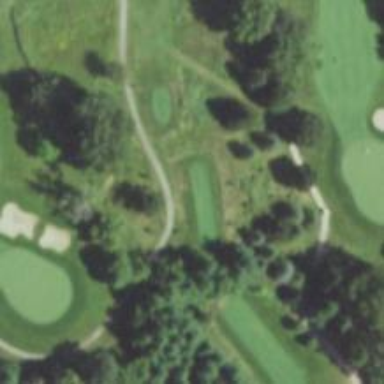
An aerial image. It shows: Path for both roads and golfers.